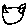
Label: cat